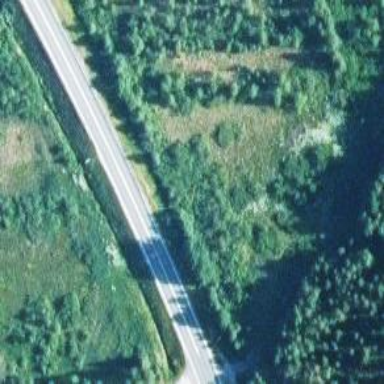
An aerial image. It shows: Asphalt road with trunk classification and embankment.